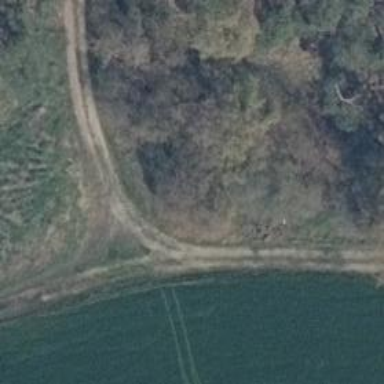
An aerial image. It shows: Track with very rough surface.